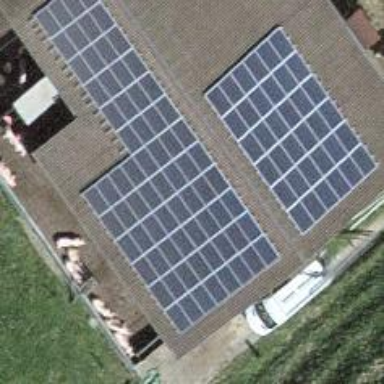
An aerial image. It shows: Solar power generator using photovoltaic panels.